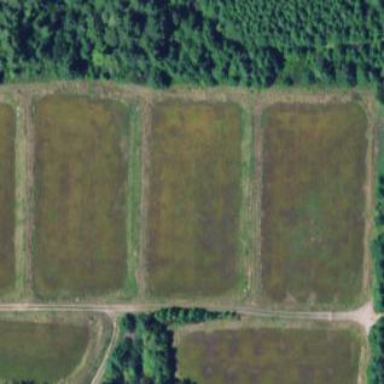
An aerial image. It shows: Farmland with cranberries as the main crop.